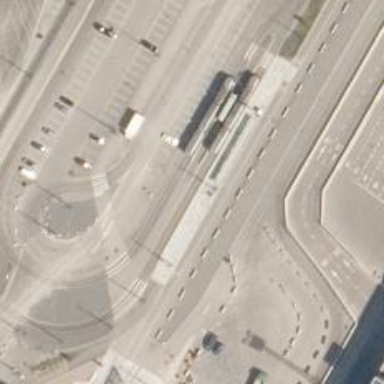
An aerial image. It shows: Tram railway with physical separate contact line for electrification.